Question:
How do i get this 2^ value in another col of a df
i need to calculate 2^ value
is there a easy way to do this
| Value | 2^Value |
| ----- | ------- |
| 0 | 1 |
| 1 | 2 |
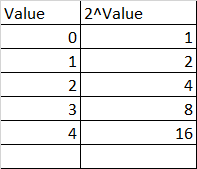
Answer: You can use <URL> :
'''
import numpy as np
df["2^Value"] = np.power(2, df["Value"])
'''
Or simply, '2 ** df["Value"]' as suggested by @.
Output :
'''
print(df)
Value 2^Value
0 0 1
1 1 2
2 3 8
3 4 16
'''
<URL>